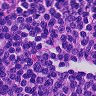
Metastatic tissue present: no